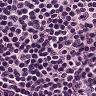
Metastatic tissue present: no